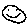
Label: smiley face